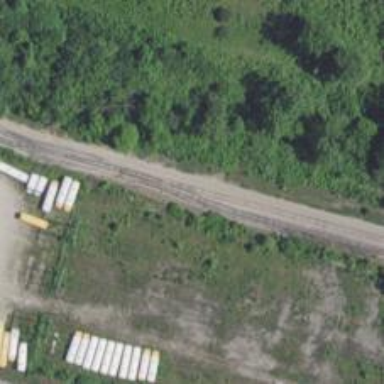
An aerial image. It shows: Rail spur service.